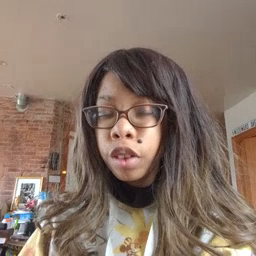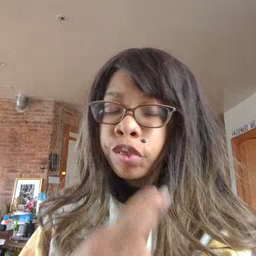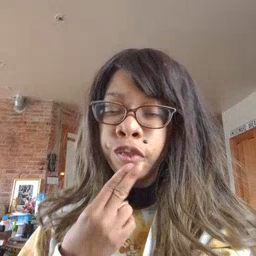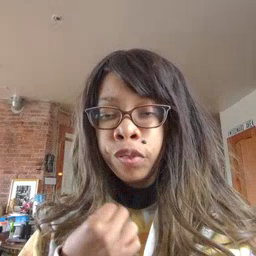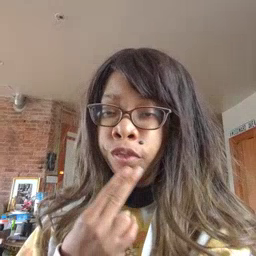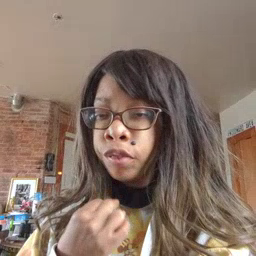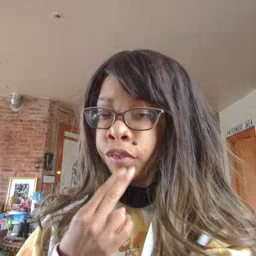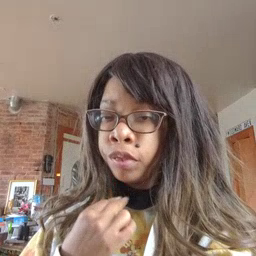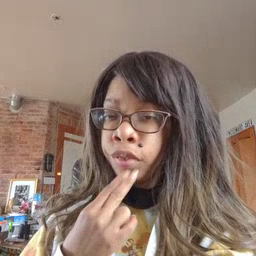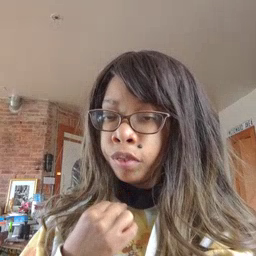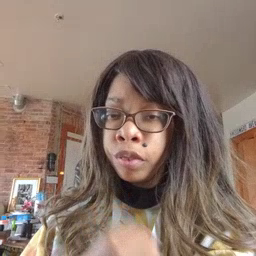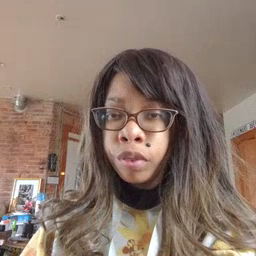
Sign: cute